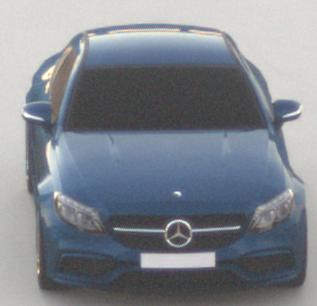
Make: Mercedes-Benz
Model: C 43 AMG
Detailed model: C-Class (205) AMG Limousine
Model produced from: 2016/10
Model produced until: 2018/04
Doors: 4
Color: blue
Road condition: dry road
Daytime: sunrise or sunset
Contrast: low contrast